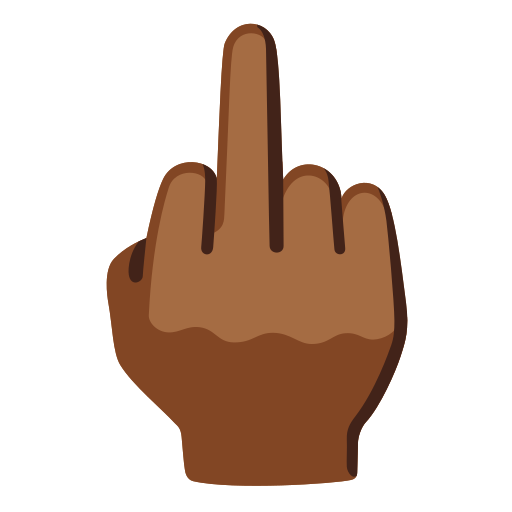
Emoji: 🖕🏾